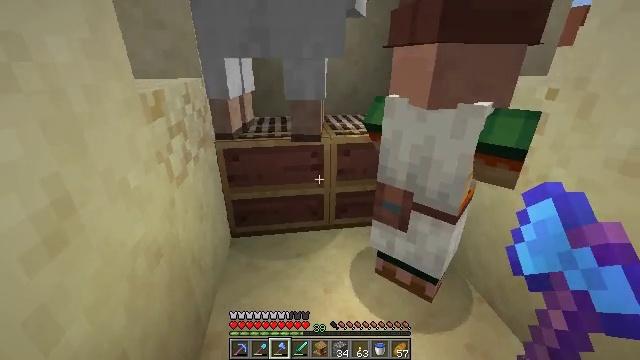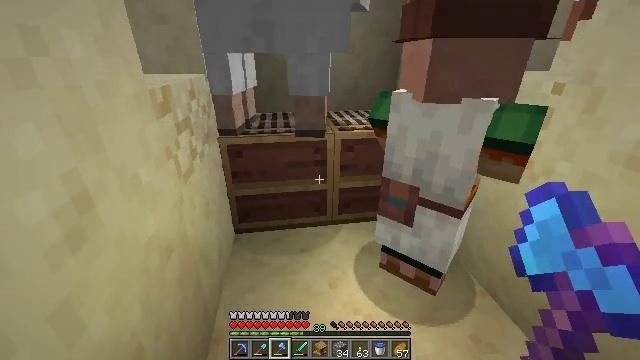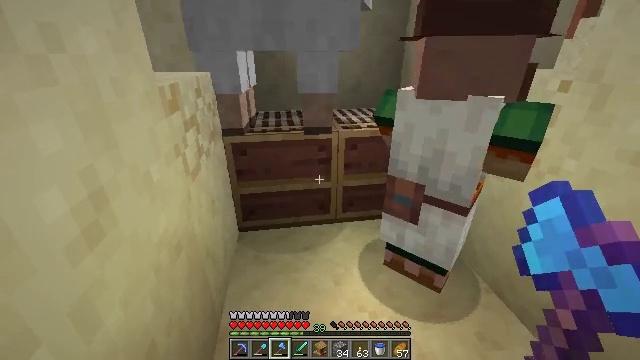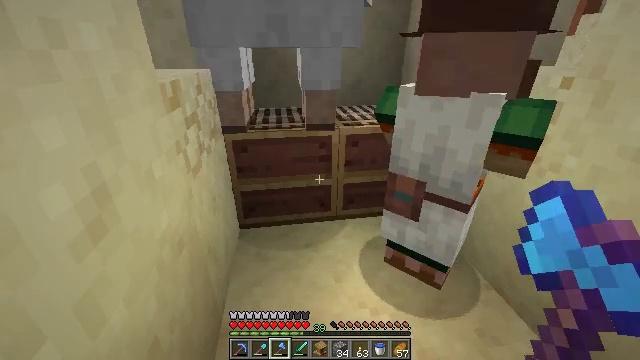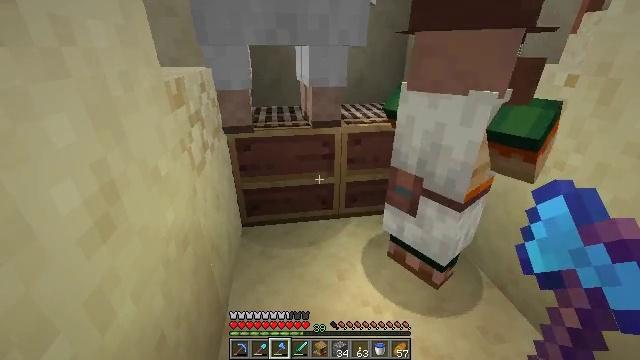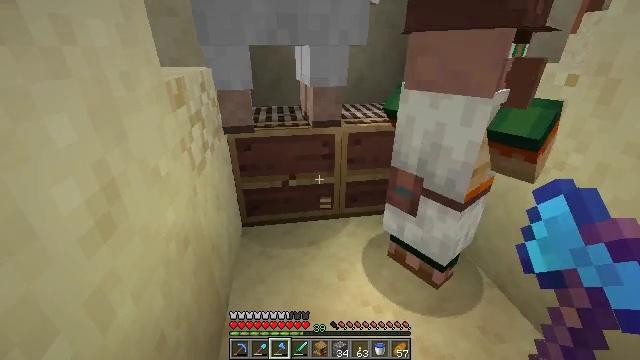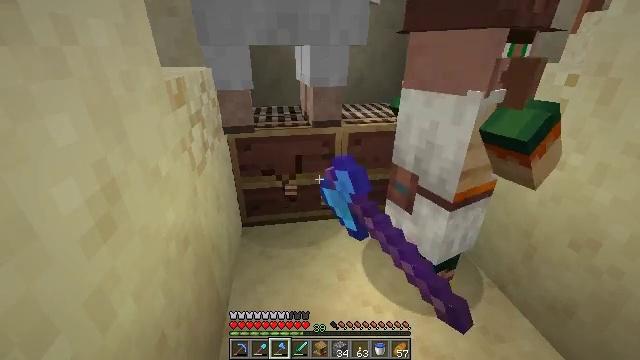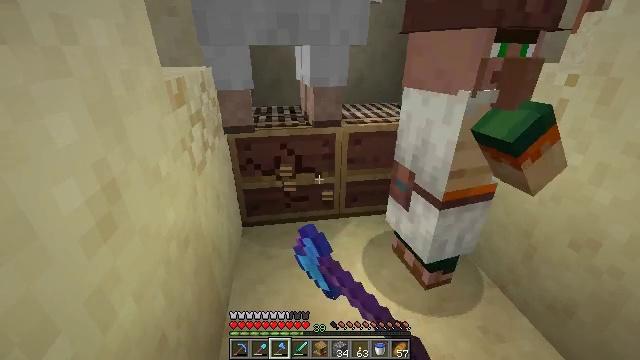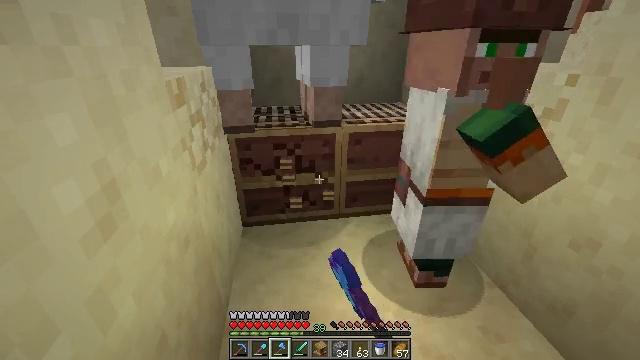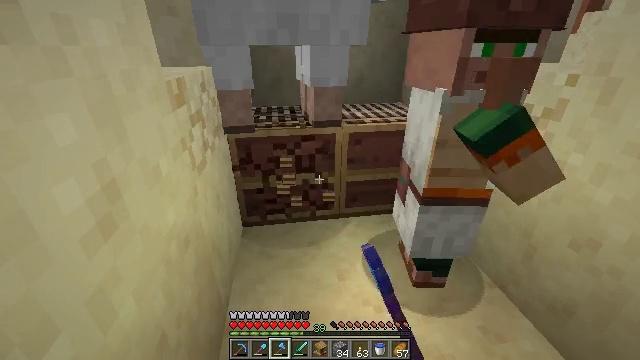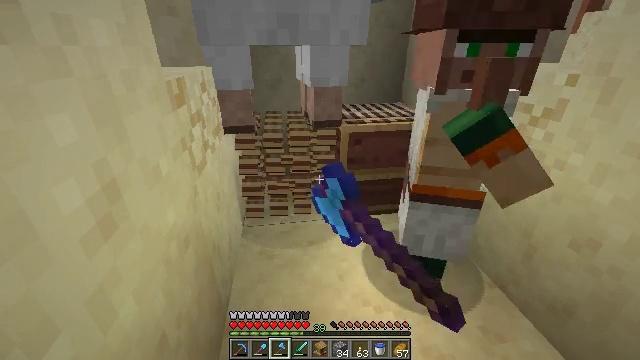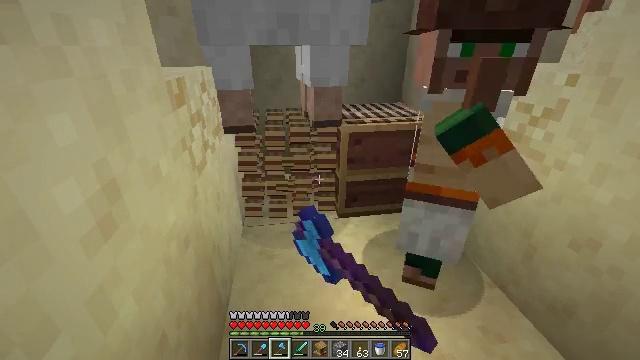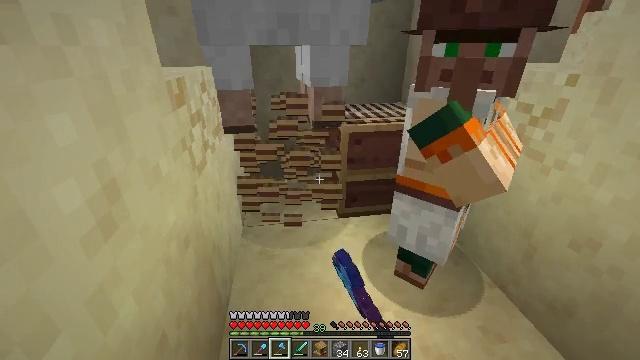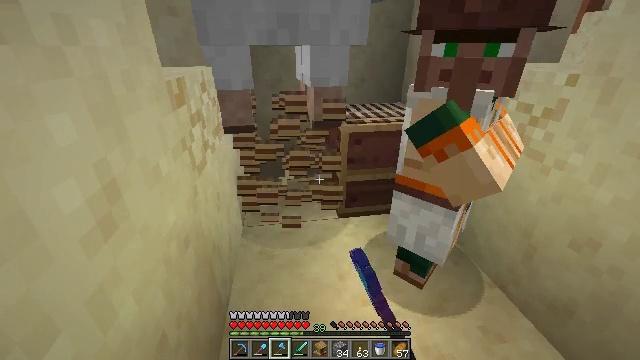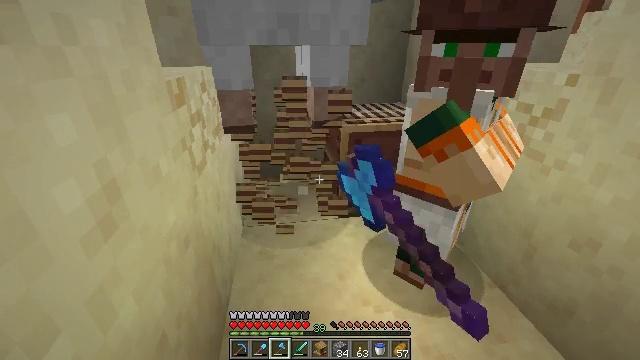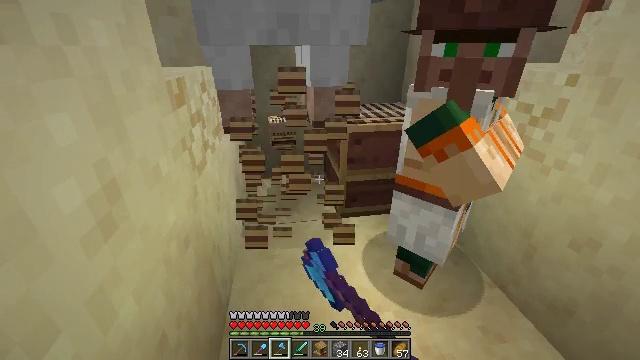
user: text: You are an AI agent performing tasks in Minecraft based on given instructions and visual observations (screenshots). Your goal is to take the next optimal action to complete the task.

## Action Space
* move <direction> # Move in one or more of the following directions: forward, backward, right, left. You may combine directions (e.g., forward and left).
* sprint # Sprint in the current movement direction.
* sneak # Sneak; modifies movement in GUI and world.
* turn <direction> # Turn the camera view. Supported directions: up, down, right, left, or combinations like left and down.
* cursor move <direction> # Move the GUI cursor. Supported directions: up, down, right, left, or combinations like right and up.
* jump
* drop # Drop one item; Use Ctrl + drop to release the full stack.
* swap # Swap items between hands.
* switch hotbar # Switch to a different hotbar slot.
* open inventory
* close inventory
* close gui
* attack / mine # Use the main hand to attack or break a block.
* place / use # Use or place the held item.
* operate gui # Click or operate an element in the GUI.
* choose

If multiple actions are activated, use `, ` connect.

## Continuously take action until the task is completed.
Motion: motion action
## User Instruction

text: Break the loom.
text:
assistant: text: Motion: no_op
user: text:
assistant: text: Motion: no_op
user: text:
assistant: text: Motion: no_op
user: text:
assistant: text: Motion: no_op
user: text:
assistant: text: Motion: attack / mine
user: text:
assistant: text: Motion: attack / mine
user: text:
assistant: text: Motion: attack / mine
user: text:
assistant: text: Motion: attack / mine
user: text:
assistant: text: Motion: attack / mine
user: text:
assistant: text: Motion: attack / mine
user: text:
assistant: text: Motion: attack / mine
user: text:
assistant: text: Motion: attack / mine
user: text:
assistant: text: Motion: attack / mine
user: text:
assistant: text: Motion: attack / mine
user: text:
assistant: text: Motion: attack / mine
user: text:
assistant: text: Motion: attack / mine
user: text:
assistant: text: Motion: attack / mine
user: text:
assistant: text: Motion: no_op
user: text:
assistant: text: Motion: turn right
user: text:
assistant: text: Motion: turn right
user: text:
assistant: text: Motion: turn right
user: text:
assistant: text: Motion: turn right
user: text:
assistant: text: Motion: no_op
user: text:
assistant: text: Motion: no_op
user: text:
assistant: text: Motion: no_op
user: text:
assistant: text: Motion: no_op
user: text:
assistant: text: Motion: no_op
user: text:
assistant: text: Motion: no_op
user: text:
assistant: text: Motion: no_op
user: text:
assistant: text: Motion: no_op